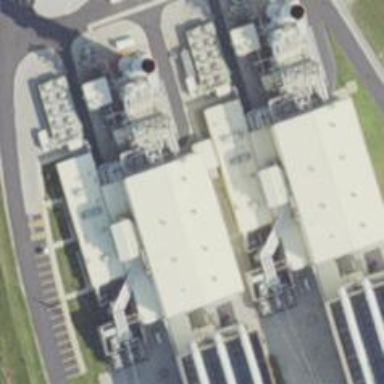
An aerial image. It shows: Gas-powered generator of the combined cycle type.